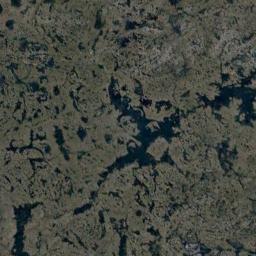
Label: wetland